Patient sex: M
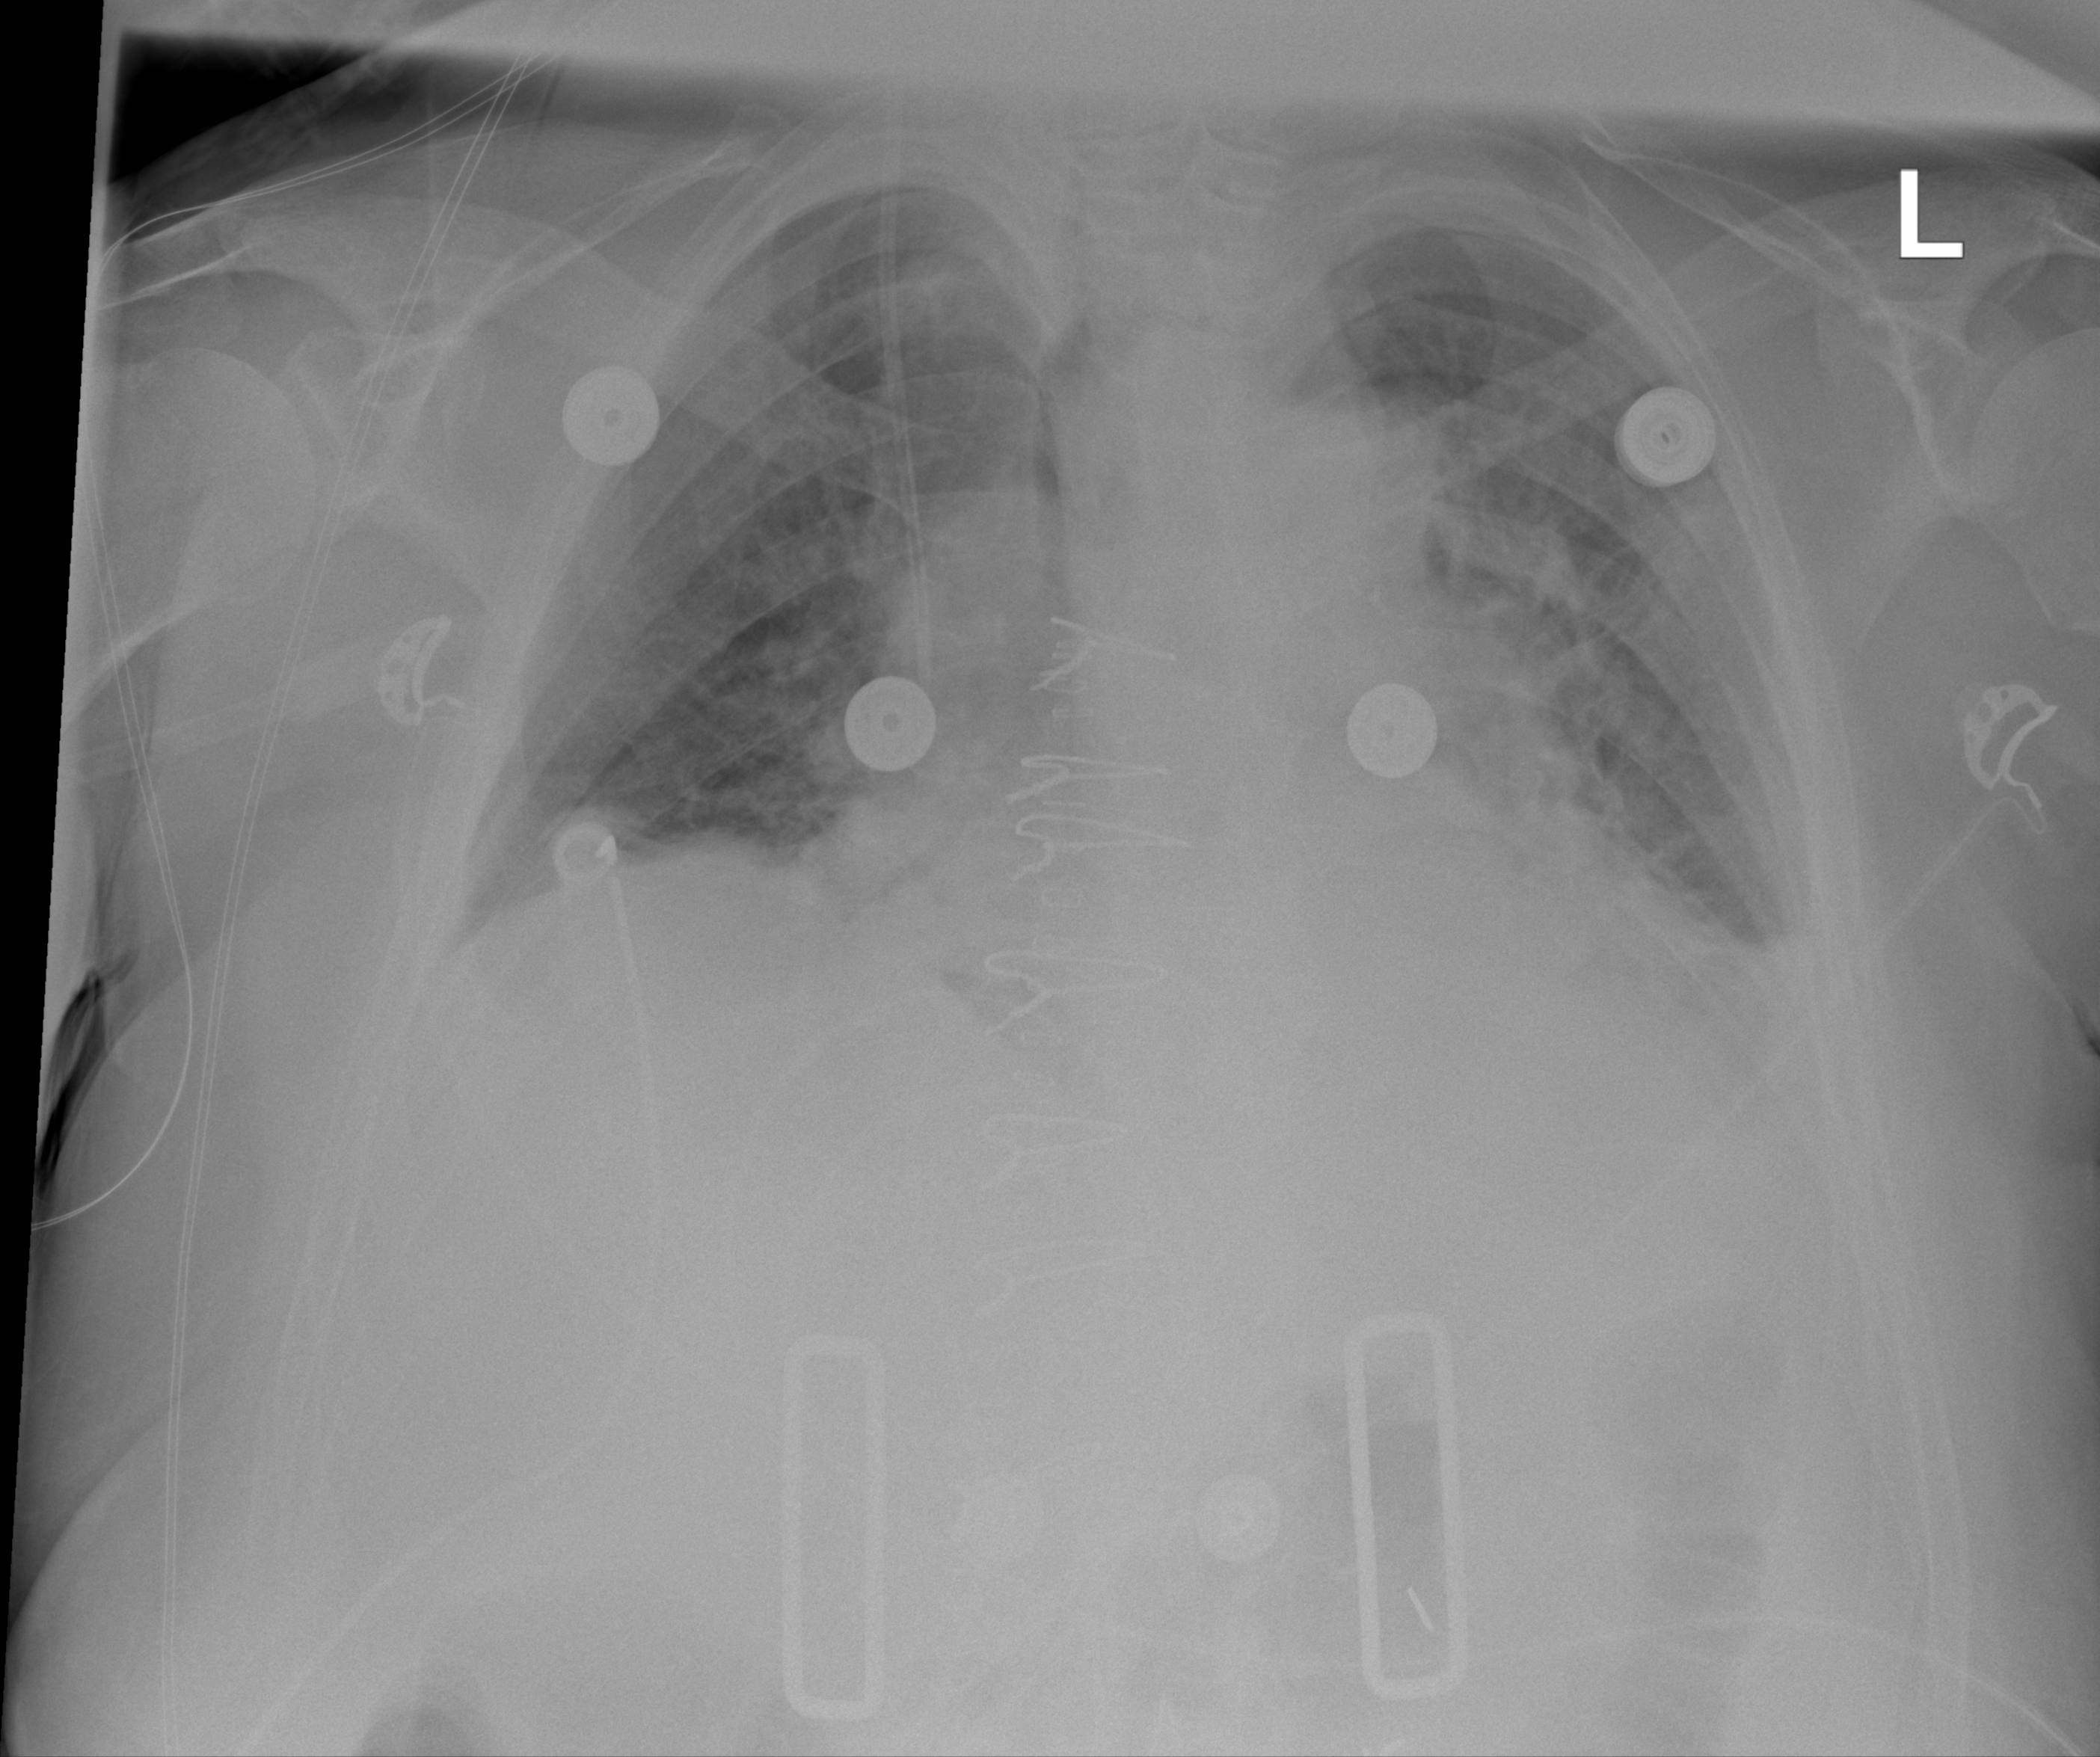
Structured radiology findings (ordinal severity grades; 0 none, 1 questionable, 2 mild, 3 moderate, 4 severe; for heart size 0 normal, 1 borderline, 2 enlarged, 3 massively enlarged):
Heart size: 0
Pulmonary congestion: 3
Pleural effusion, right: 0
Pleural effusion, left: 2
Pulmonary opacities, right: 0
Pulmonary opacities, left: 0
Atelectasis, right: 2
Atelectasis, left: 2